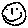
Label: smiley face